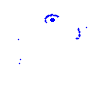
Particle: electron